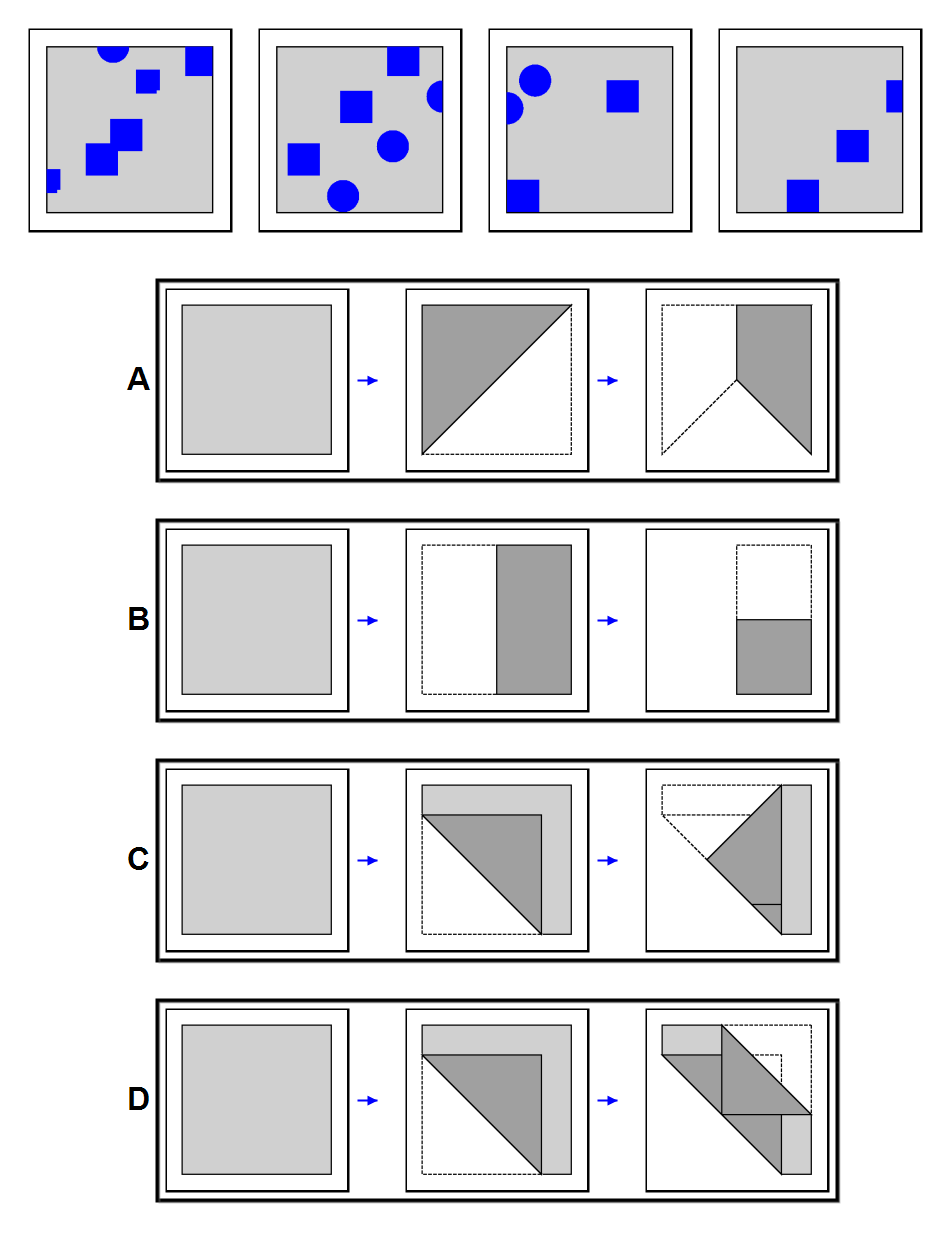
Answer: D